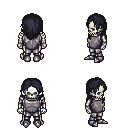
a pixel art fantasy rpg character, male body template, skeleton, steel chest armor, metal pants, raven long hairstyle, metal boots, four views (front, back, left, right), 2x2 character sprite sheet, small pixel art, hard edges, no anti-aliasing